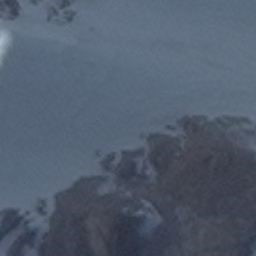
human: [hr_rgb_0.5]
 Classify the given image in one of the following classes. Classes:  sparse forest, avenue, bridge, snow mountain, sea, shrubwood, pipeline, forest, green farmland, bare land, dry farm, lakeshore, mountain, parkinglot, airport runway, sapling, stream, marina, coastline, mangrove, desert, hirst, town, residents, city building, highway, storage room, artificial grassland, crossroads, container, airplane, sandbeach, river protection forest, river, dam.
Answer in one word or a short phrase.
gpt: snow mountain